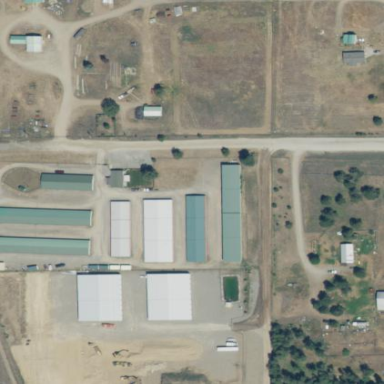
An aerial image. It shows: Storage rental shop.